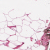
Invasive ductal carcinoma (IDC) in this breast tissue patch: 0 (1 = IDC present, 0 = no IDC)